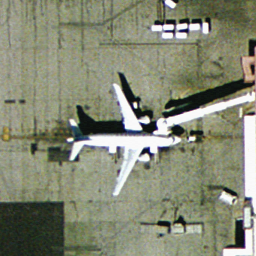
Label: airplane